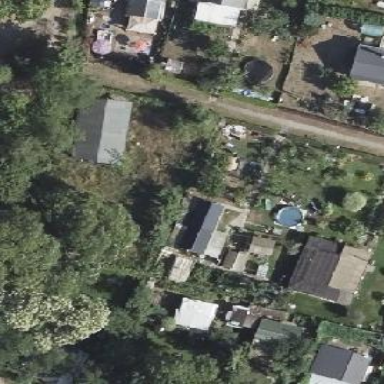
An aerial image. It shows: Plot within allotments.